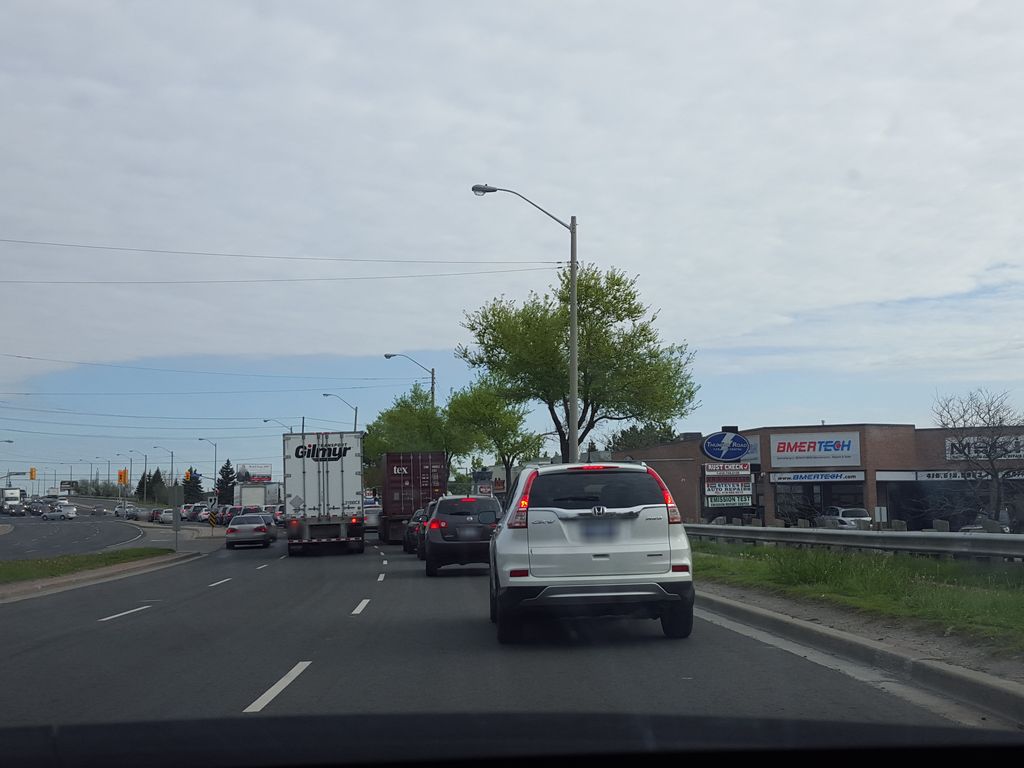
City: toronto